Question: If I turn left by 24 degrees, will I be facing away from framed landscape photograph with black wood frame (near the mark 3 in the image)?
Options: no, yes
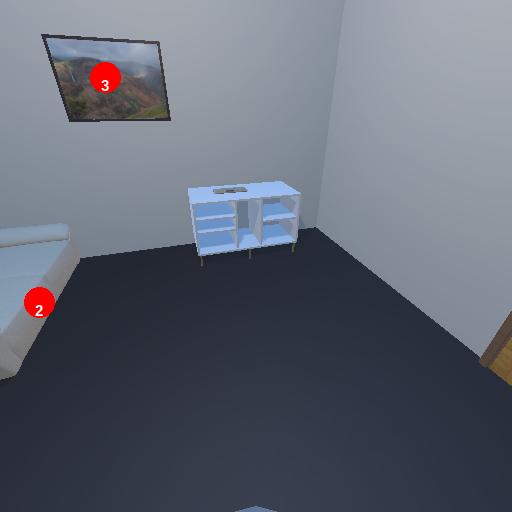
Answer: no